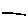
Label: line